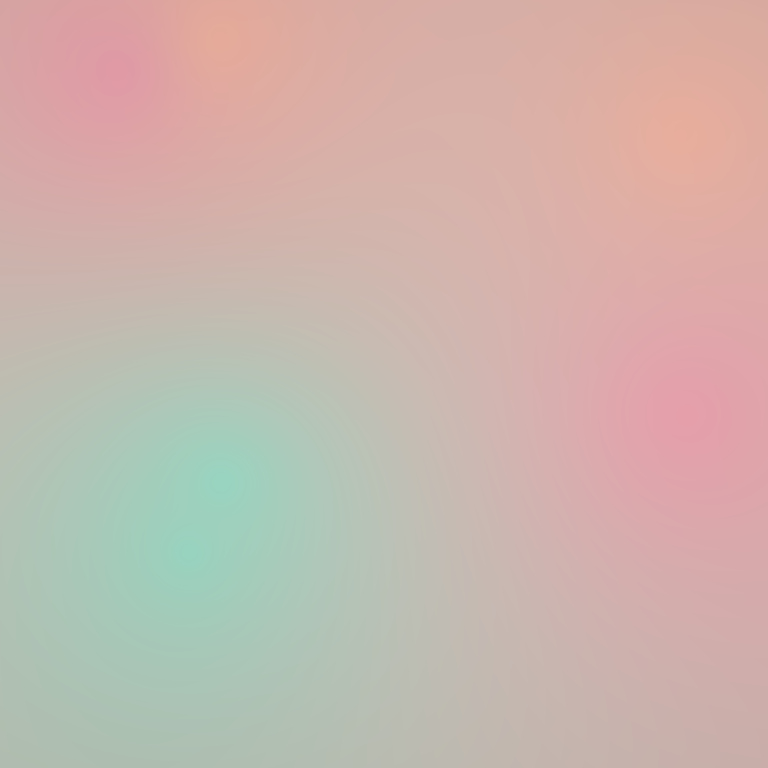
Abstract light effect, smooth gradient from soft pink to gentle teal, calm atmosphere, diffuse glow, no room, no furniture, no objects.